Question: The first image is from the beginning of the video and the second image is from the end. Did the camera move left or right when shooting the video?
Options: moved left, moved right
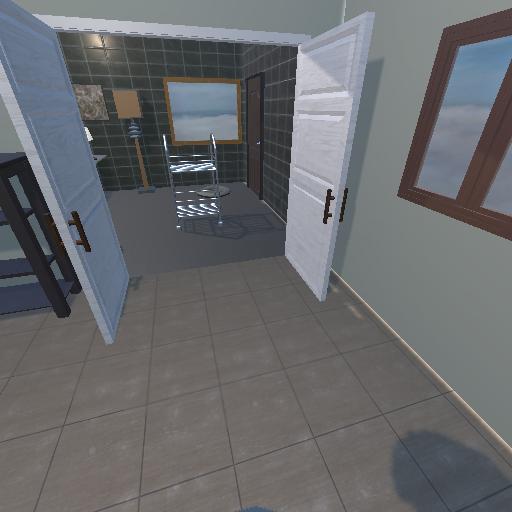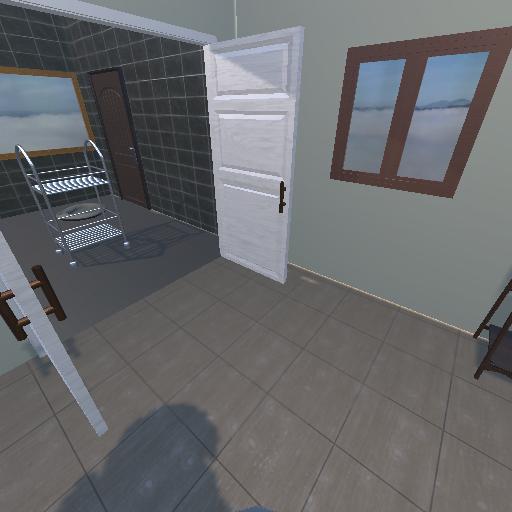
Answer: moved left